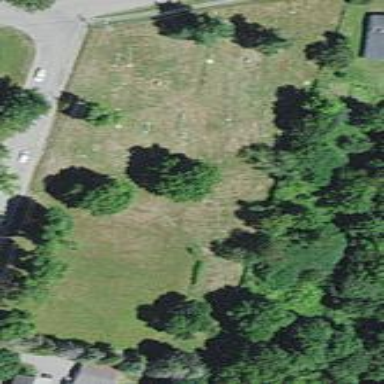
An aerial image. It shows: Grave yard.